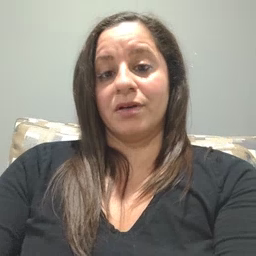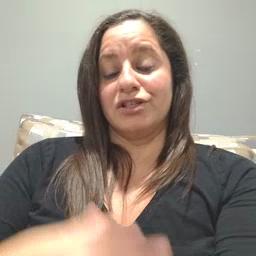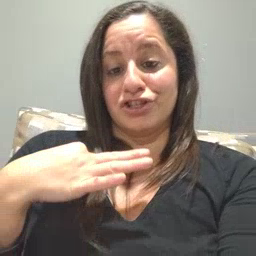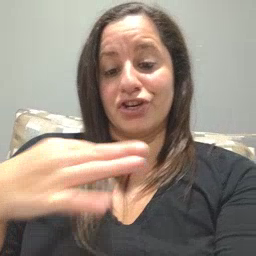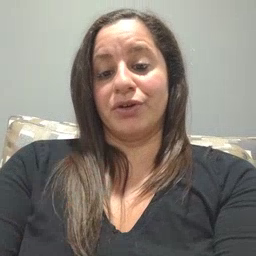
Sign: shirt